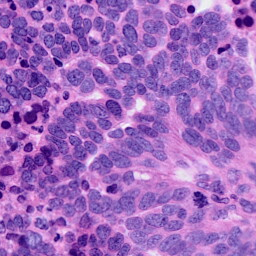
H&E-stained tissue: Ovarian